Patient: sex M, age 61
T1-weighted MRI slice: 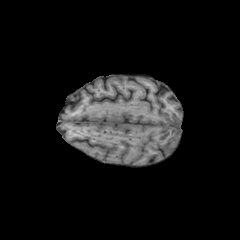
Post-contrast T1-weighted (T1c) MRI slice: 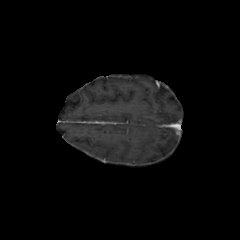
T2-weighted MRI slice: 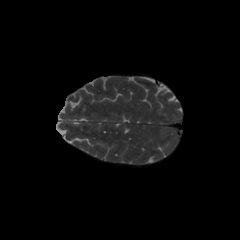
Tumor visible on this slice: no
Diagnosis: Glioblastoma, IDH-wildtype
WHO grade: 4